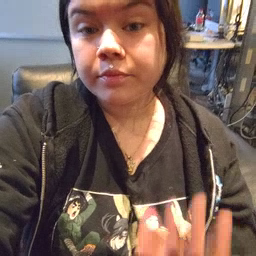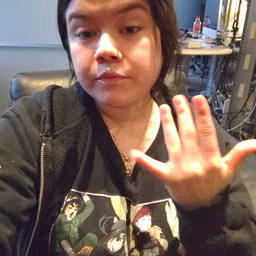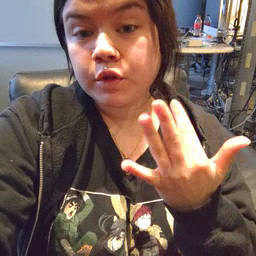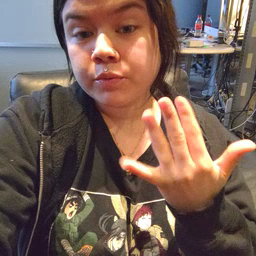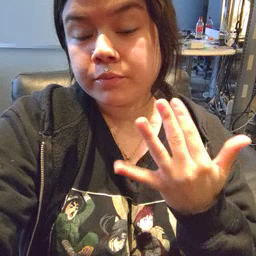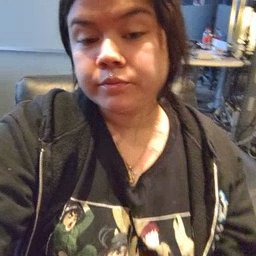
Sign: finger